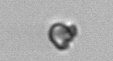
Label: nanoplankton_mix